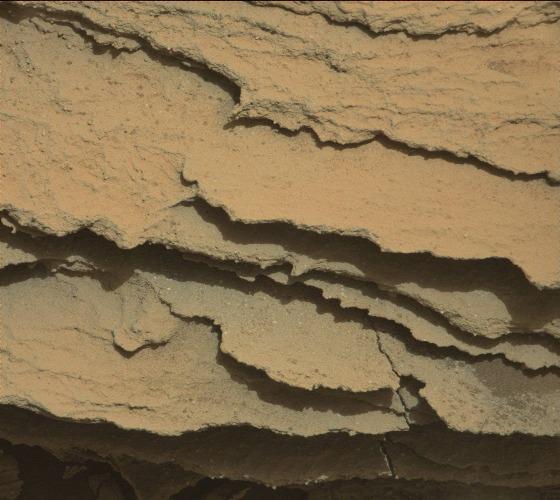
Terrain classes present: Bedrock, Shadow